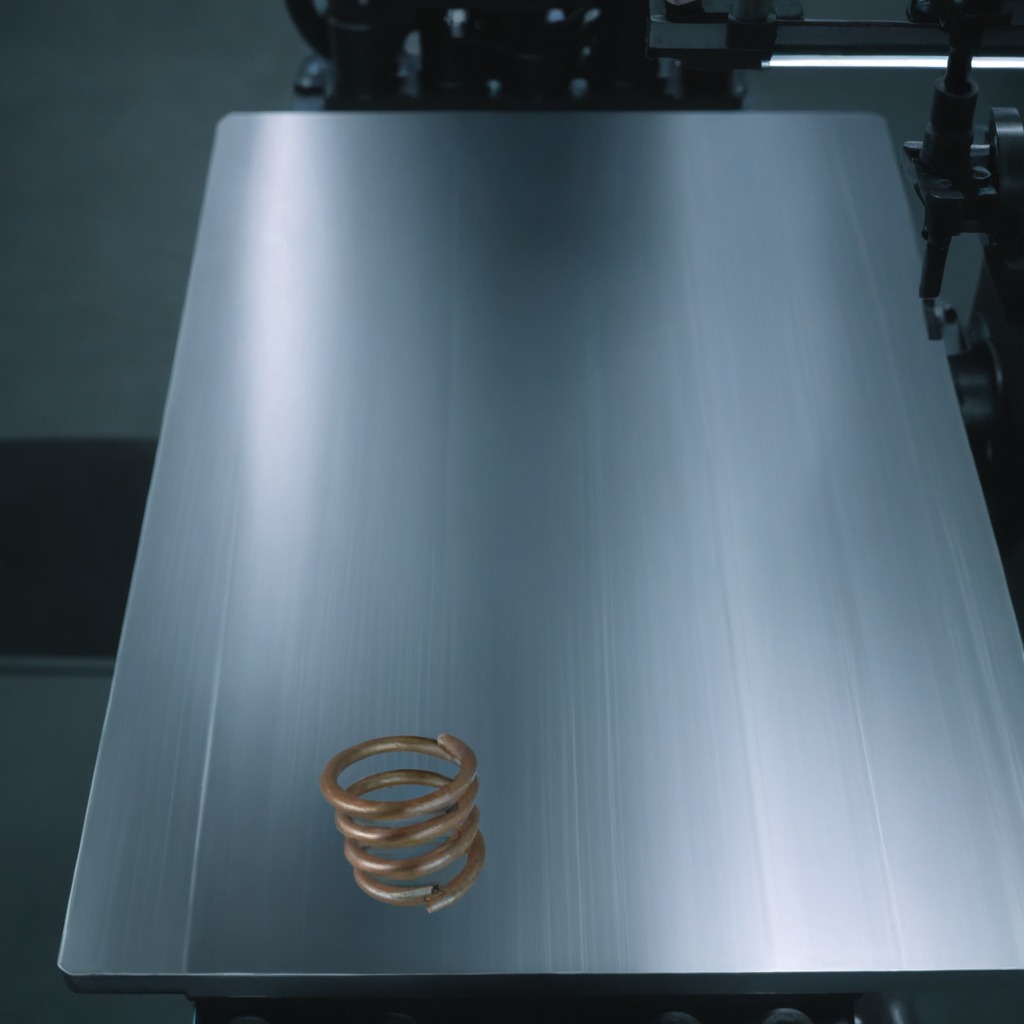
A coiled metal spring is lying on a metal table in a machine shop under fluorescent lights.